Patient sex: M
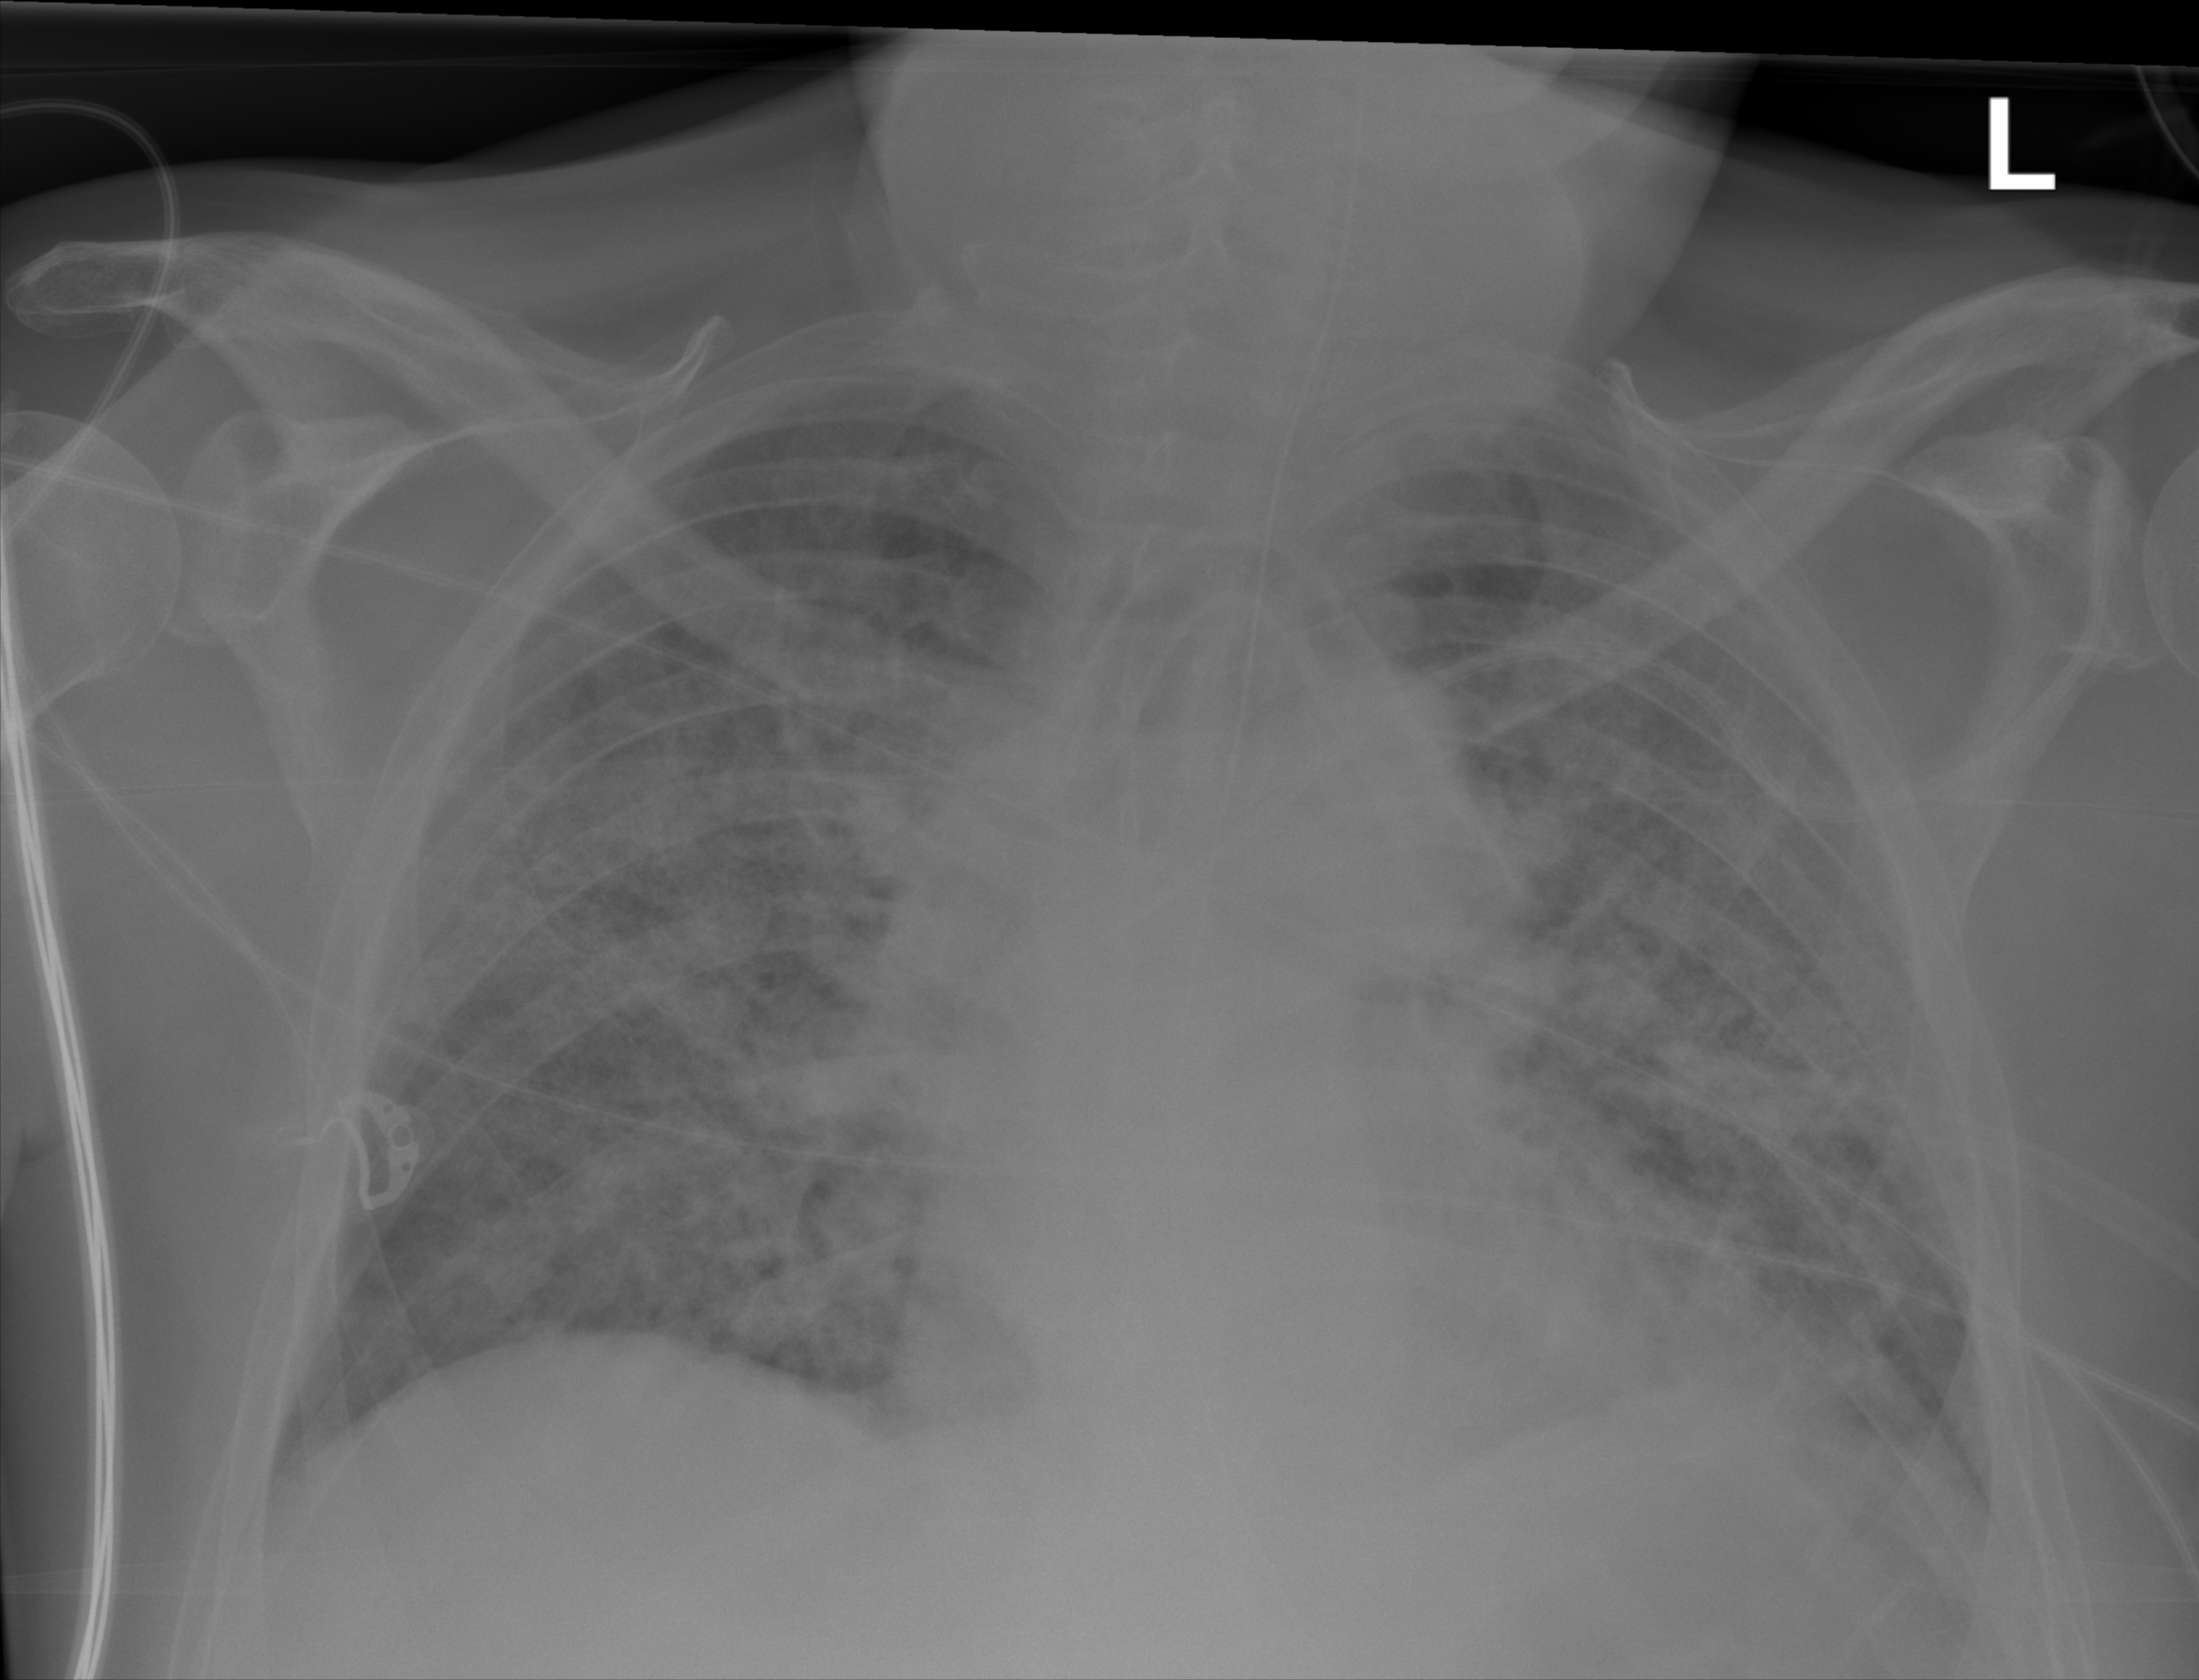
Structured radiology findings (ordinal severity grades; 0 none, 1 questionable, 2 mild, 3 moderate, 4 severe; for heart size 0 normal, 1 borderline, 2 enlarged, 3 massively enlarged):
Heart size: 0
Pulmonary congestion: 0
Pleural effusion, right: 0
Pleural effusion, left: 0
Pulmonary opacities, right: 3
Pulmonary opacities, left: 3
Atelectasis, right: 3
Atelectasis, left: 3